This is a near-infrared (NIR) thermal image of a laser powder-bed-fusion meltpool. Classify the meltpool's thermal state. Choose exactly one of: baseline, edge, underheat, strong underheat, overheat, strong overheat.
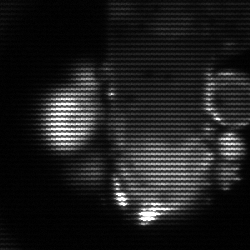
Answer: strong underheat